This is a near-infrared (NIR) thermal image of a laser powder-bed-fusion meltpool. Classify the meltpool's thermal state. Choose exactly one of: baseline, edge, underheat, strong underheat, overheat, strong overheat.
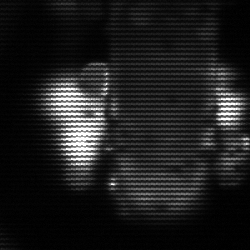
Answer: strong underheat